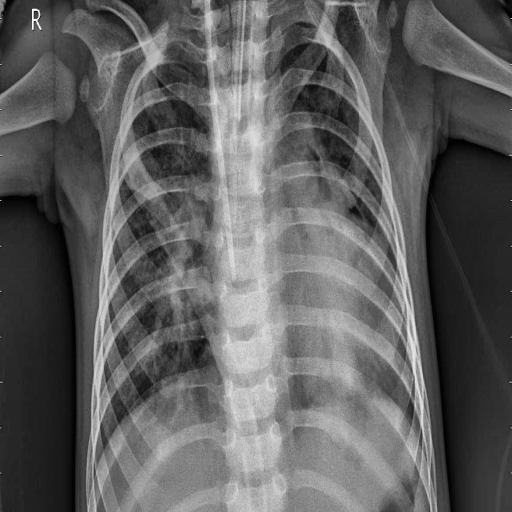
Finding: PNEUMONIA